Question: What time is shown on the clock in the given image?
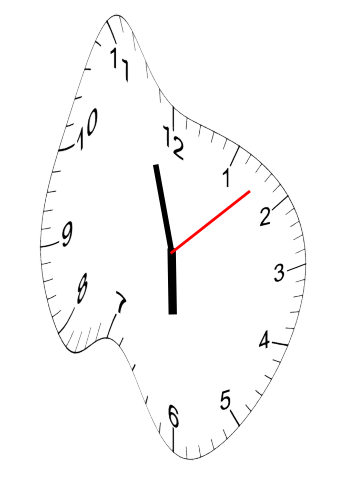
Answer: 05:57:08